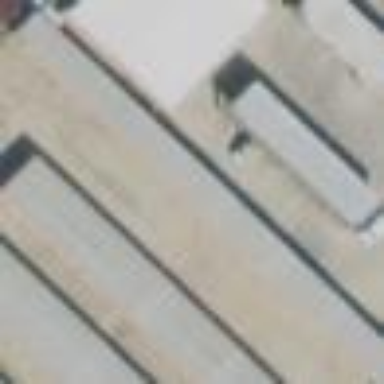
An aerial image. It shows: Warehouse building.